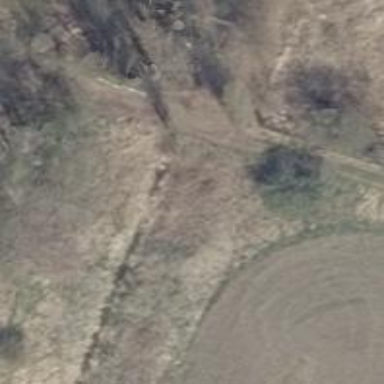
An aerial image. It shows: Culvert tunnel.